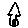
Label: house